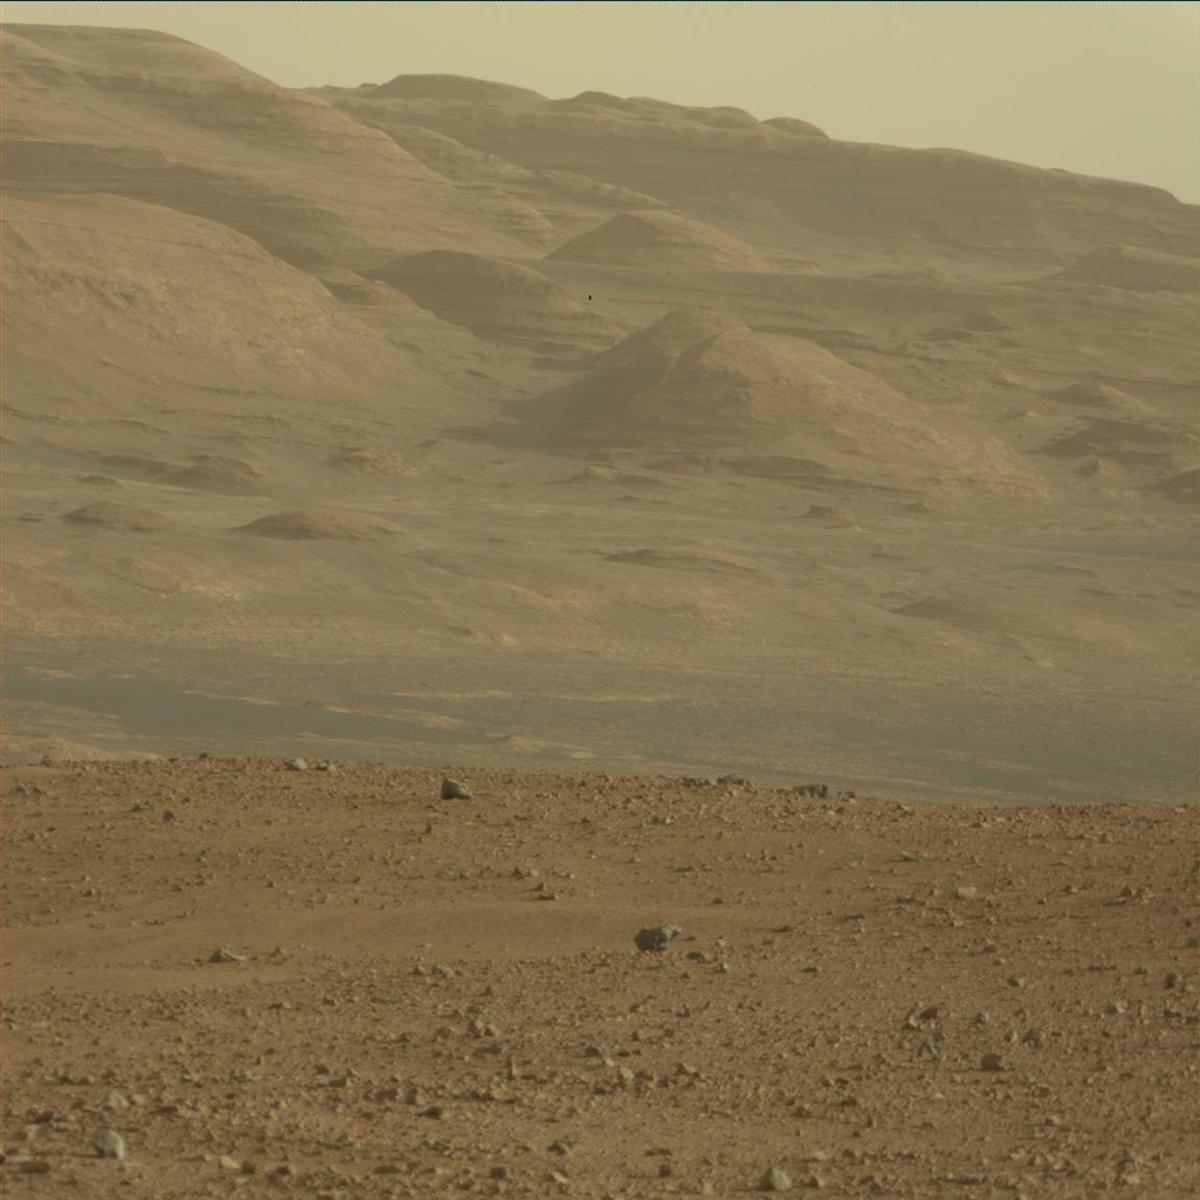
Terrain classes present: Bedrock, Ridge, Rock, Sand / Soil, Sky